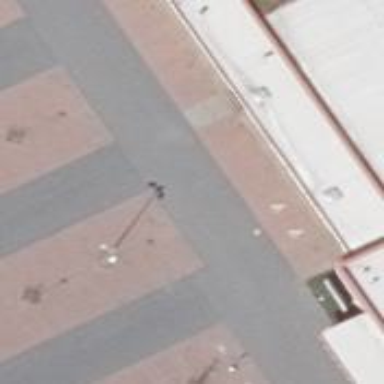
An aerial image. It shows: Asphalt parking aisle road for service vehicles.